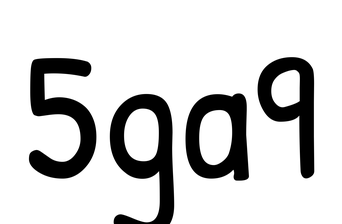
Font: PatrickHand-Regular